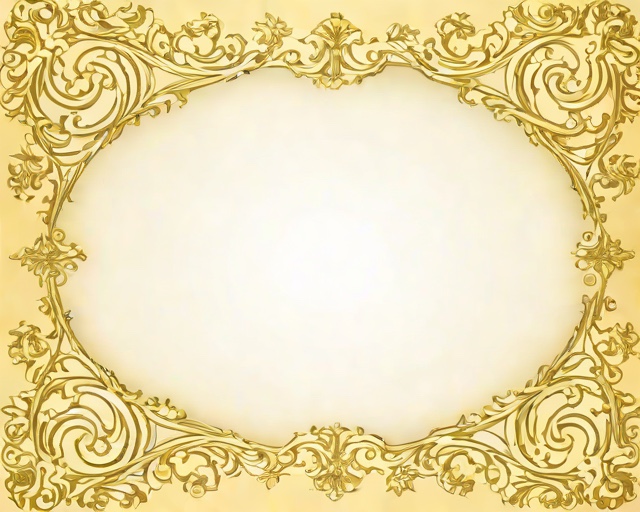
Category: Wedding